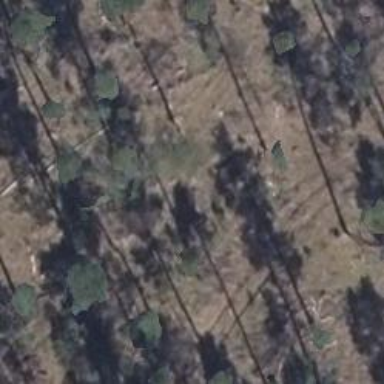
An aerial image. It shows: Forest area.